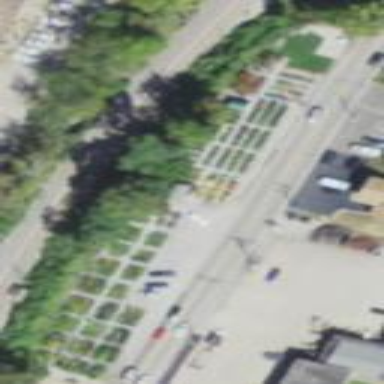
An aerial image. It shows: Garden center.